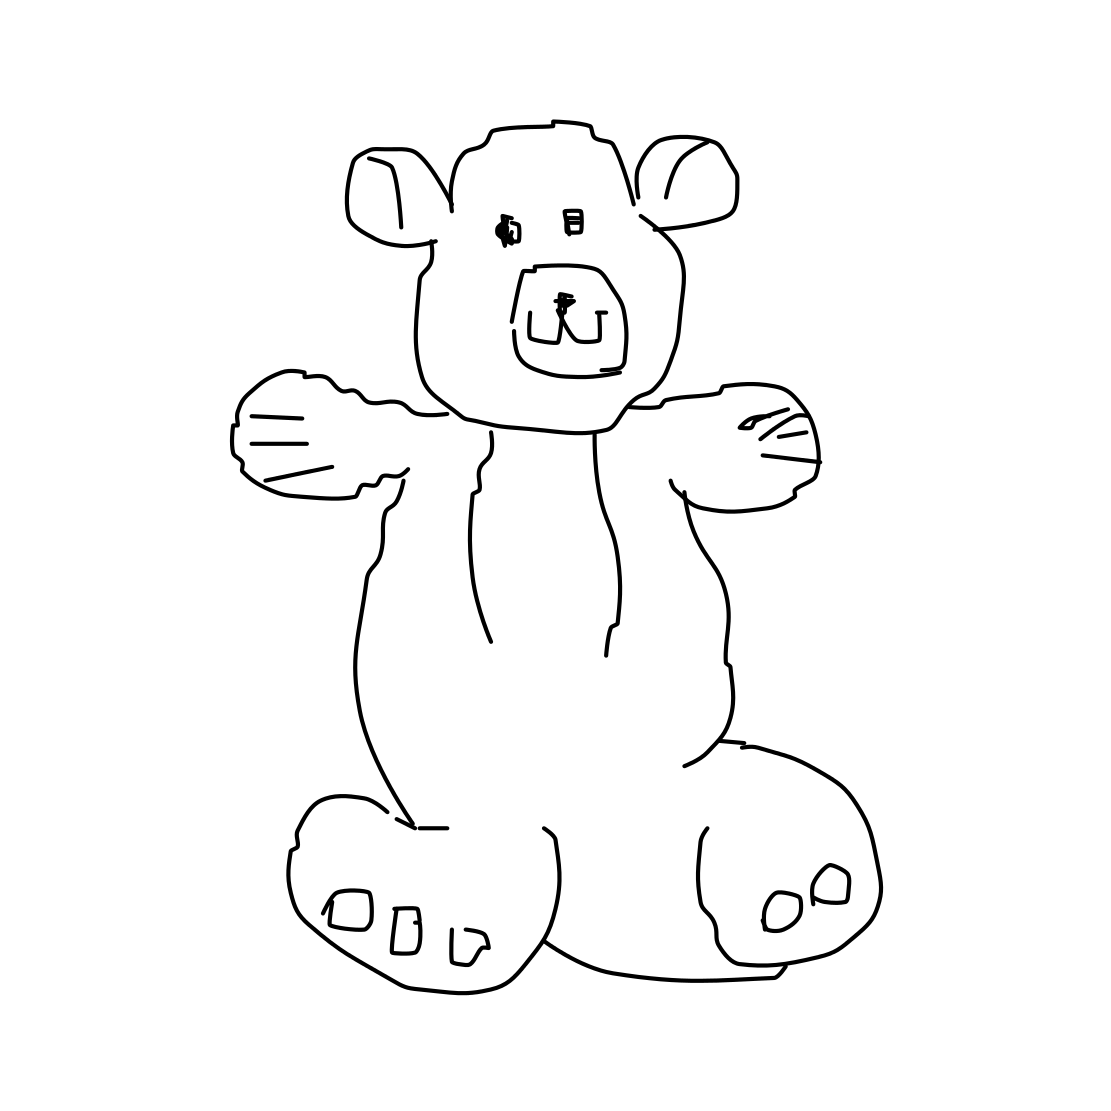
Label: bear (animal)